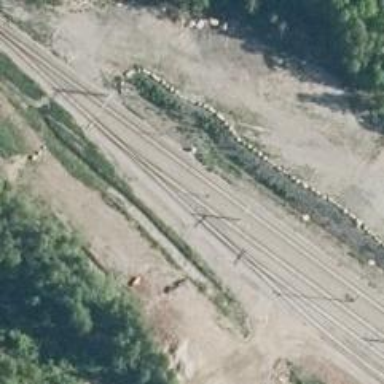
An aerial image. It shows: Wedge is used for the railway derail.